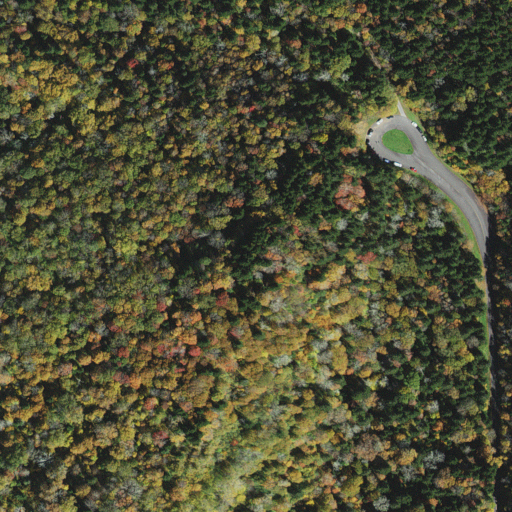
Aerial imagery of ridge(s) in North Carolina named Overlook Ridge containing mixed forest, evergreen forest, deciduous forest, open development, and low intensity development